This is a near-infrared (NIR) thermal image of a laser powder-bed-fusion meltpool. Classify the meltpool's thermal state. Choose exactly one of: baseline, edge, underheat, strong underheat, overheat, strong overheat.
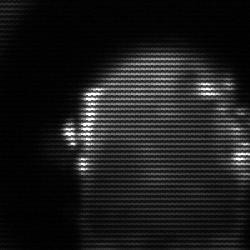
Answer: baseline